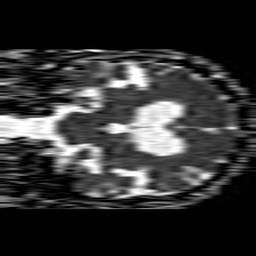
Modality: ADC
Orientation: coronal
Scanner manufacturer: philips
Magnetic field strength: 1.5 T
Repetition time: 4.6 s
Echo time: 0.08631 s